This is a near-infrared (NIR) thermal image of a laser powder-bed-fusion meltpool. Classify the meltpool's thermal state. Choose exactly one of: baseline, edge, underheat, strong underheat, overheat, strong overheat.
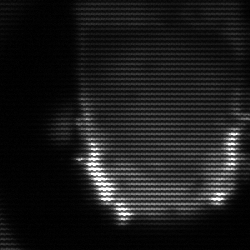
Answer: baseline